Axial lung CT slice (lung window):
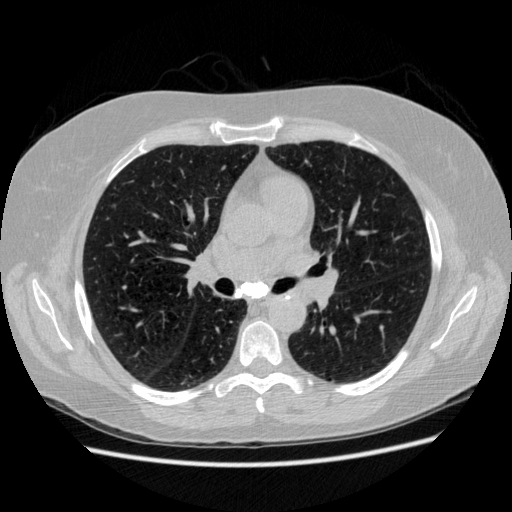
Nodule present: no